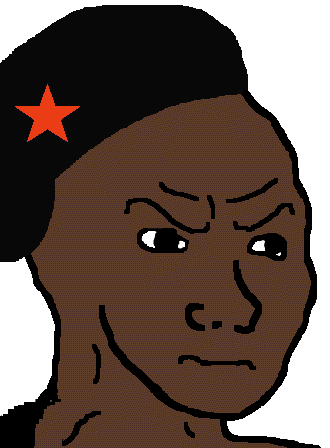
Label: 5_Blackjak